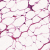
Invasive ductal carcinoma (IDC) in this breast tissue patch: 0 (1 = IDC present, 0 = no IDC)